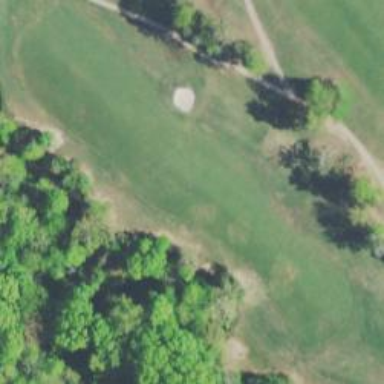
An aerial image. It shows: View of golf hole.